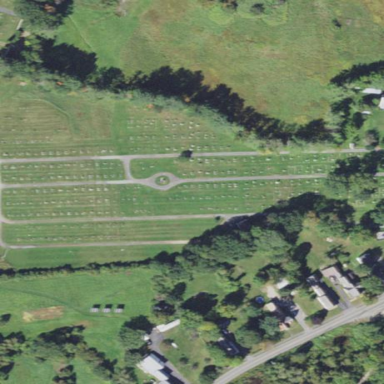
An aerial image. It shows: Cemetery.